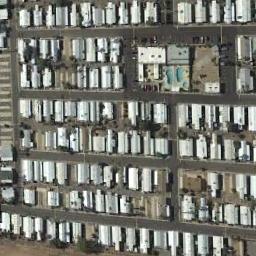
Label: mobile_home_park